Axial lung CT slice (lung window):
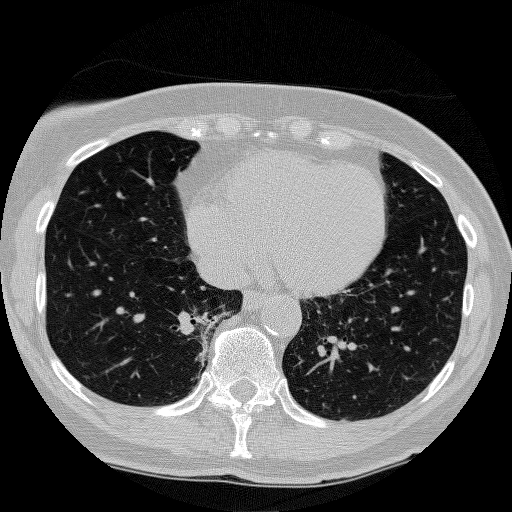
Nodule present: no